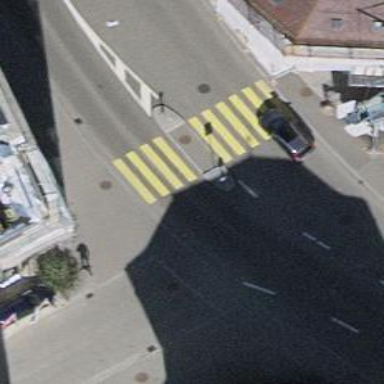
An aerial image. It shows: Uncontrolled crossing with pedestrian island.